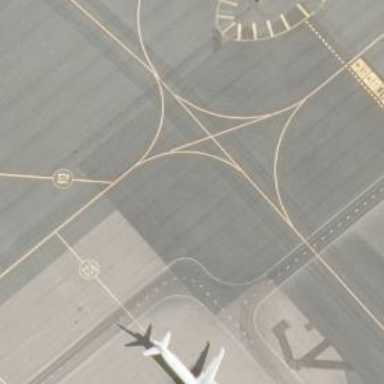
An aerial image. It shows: View of taxiway at the airport.